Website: home-depot
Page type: cart
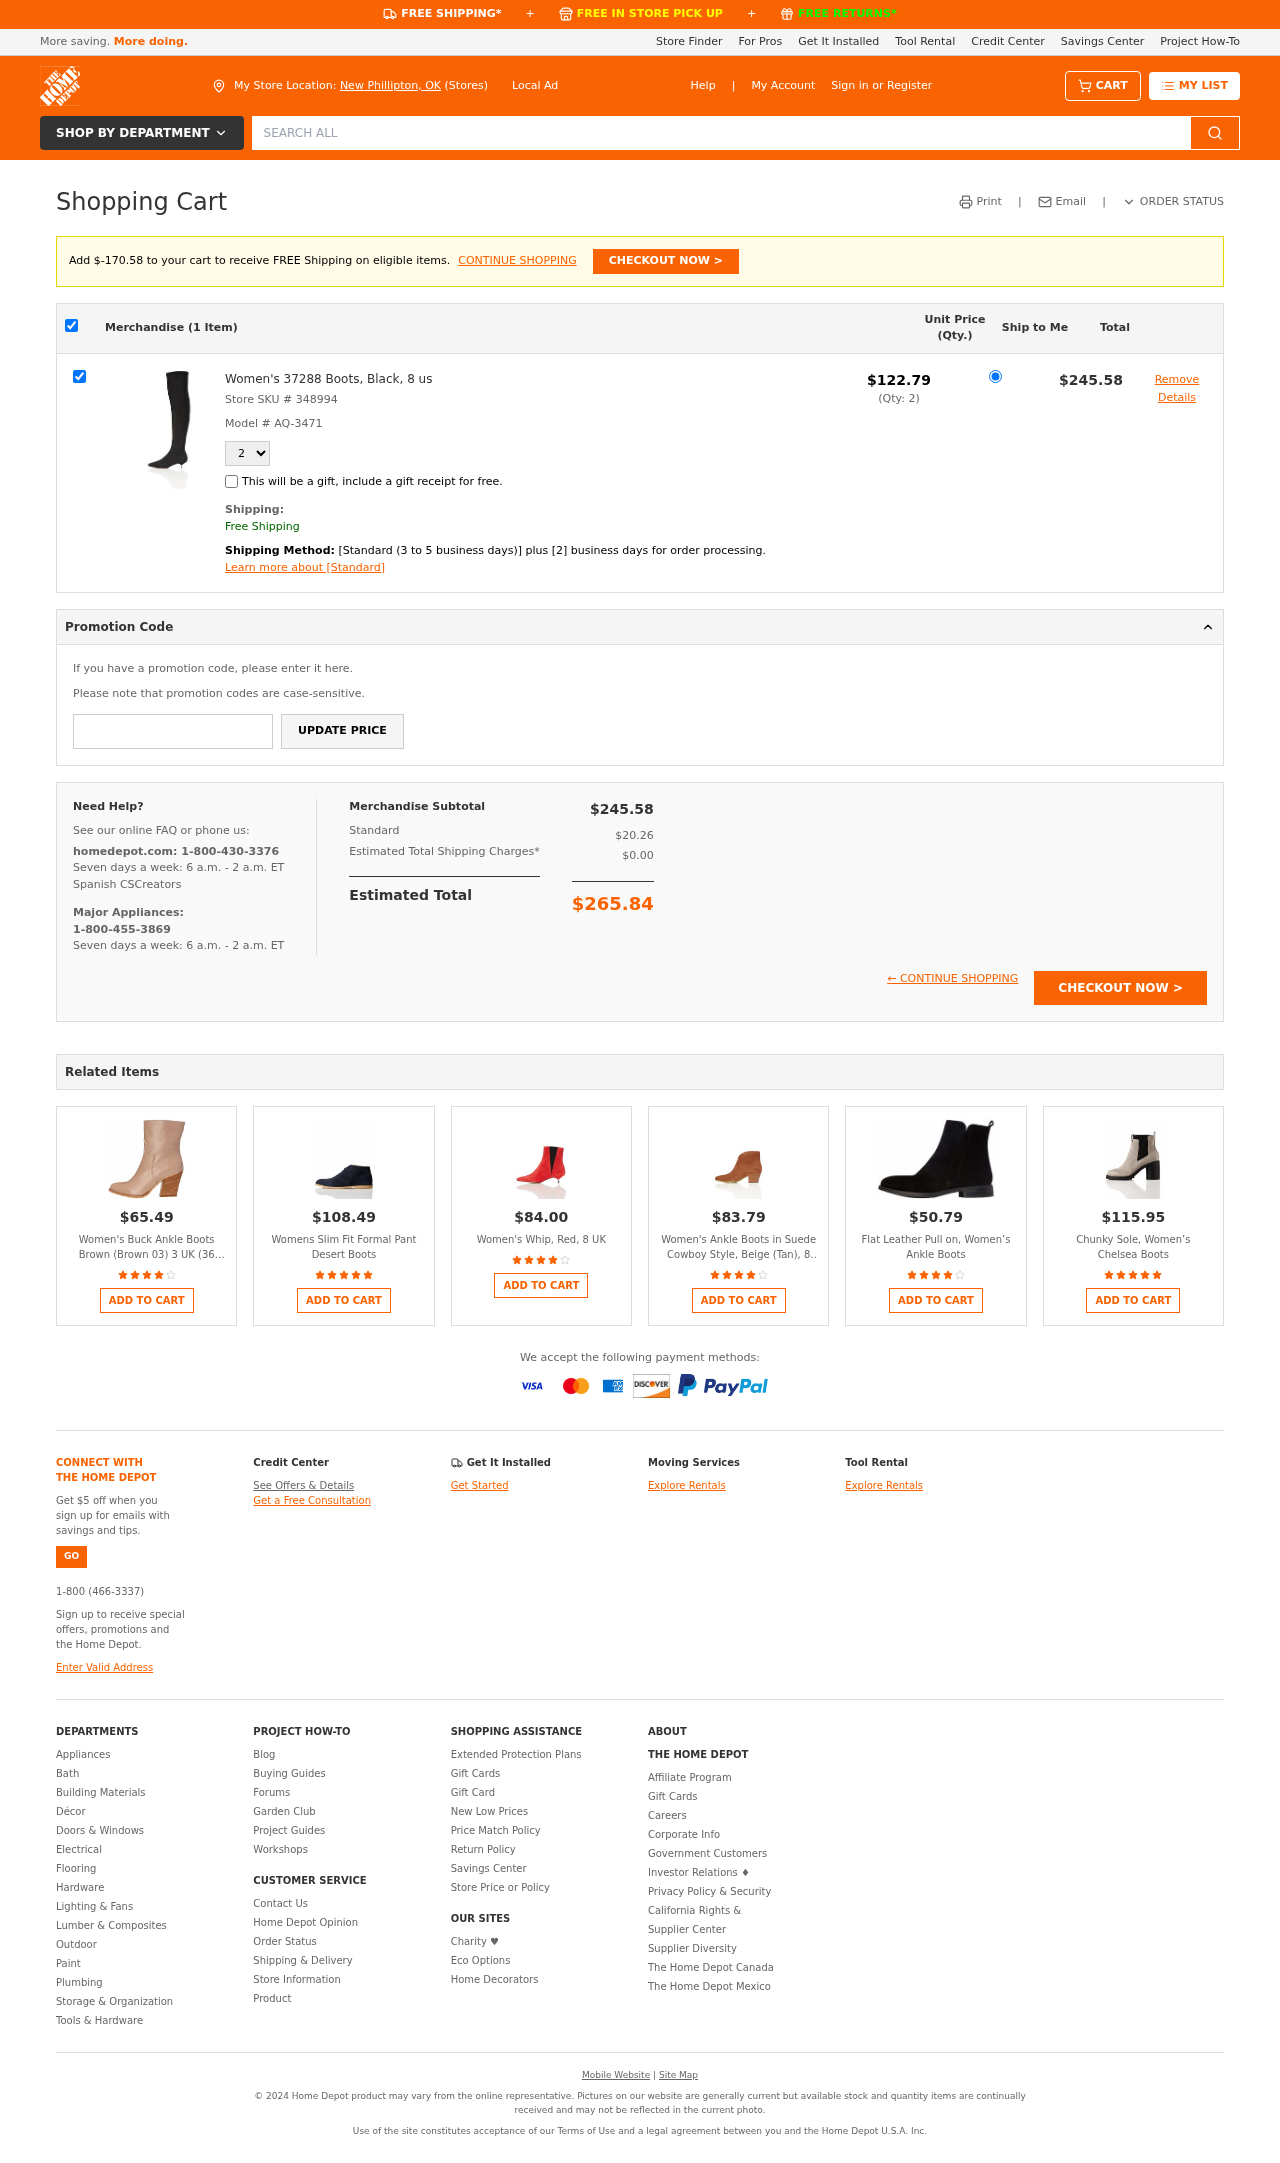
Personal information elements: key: PII_CITY_STATE
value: New Phillipton, OK
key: PII_PROMO_CODE
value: TCJSAVE
Product elements: key: PRODUCT1_NAME
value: Women's 37288 Boots, Black, 8 us
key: PRODUCT1_PRICE
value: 122.79
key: PRODUCT1_QUANTITY
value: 2
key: PRODUCT2_NAME
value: Women's Buck Ankle Boots Brown (Brown 03) 3 UK (36 EU)
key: PRODUCT2_PRICE
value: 65.49
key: PRODUCT2_RATING
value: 4
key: PRODUCT3_NAME
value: Womens Slim Fit Formal Pant Desert Boots
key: PRODUCT3_PRICE
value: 108.49
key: PRODUCT3_RATING
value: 4.7
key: PRODUCT4_NAME
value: Women's Whip, Red, 8 UK
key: PRODUCT4_PRICE
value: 84
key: PRODUCT4_RATING
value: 3.8
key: PRODUCT5_NAME
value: Women's Ankle Boots in Suede Cowboy Style, Beige (Tan), 8 UK
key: PRODUCT5_PRICE
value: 83.79
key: PRODUCT5_RATING
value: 3.9
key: PRODUCT6_NAME
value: Flat Leather Pull on, Women’s Ankle Boots
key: PRODUCT6_PRICE
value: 50.79
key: PRODUCT6_RATING
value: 4.4
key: PRODUCT7_NAME
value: Chunky Sole, Women’s Chelsea Boots
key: PRODUCT7_PRICE
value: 115.95
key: PRODUCT7_RATING
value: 4.7
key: PRODUCT1_SKU
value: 348994
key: PRODUCT1_MODEL
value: AQ-3471
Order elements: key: AMOUNT_TO_FREE_SHIPPING
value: $-170.58
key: ORDER_NUM_ITEMS
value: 1
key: ORDER_SUBTOTAL
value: $245.58
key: ORDER_TAX
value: $20.26
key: ORDER_SHIPPING_COST
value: $0.00
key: ORDER_TOTAL
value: $265.84
Search elements: key: HEADER_SEARCH
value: SEARCH ALL